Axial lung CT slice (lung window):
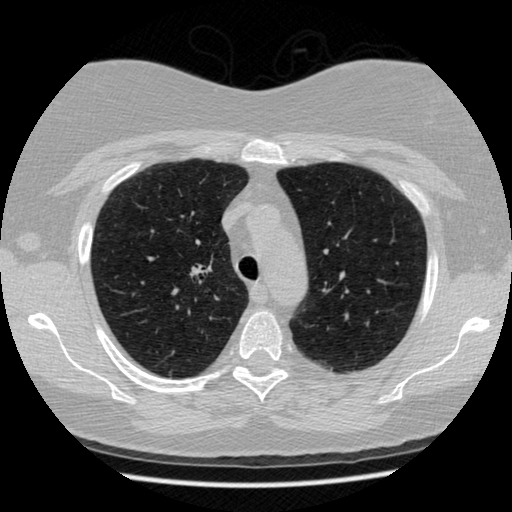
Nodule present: no